Question: I am currently stuck while comparing two list of strings.
Here are the inputs:
'''
First list : three, two, ten, five.
Second list: three, ten, two, five.
'''
The order is important in both list in such a way that: if one element index is not same in other list, then it should put an empty line.
I have attached a screen shot for better clarity.

Here is my code
'''
public static void main(String[] args) {
List<String> list1 = new ArrayList<String>();
List<String> list2 = new ArrayList<String>();
list1.add("three");
list1.add("two");
list1.add("ten");
list1.add("five");
list2.add("three");
list2.add("ten");
list2.add("two");
list2.add("five");
for(int iIndex = 0, jIndex = 0; iIndex < list1.size() && jIndex < list2.size(); iIndex ++, jIndex++) {
if(!list1.get(iIndex).contentEquals(list2.get(jIndex))) {
list1.add(jIndex, "");
}
}
'''
: I have searched and checked each listed topics before posting this question.
Thank you for your help
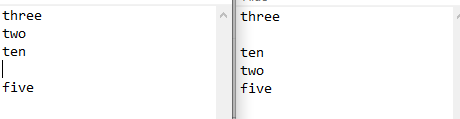
Answer: If I understood your question correctly you need something like this
'''
int size = list2.size();
for(int i = 0; i < size ; i++) {
if(!list1.get(i).contentEquals(list2.get(i))) {
if(list2.size() <= list1.size()) {
list2.add(i, "XXX");
size +=1;
} else {
list1.add(i, "XXX");
}
}
}
'''
And the output will be:
'''
three three
two XXX
ten ten
XXX two
five five
'''
I've added XXX to view them easier.
You should also check the case when the lists are not equal in size since it might change the expected output of your program.
You can try to do something like this.
'''
int size = list1.size();
for(int i = 0; i < size; i++) {
if(list1.size() == i){
list1.add(i, "XXX");
continue;
}
if(list2.size() == i){
list2.add(i, "XXX");
continue;
}
if(!list1.get(i).contentEquals(list2.get(i))) {
int next_index1 = list2.subList(i, list2.size()).indexOf(list1.get(i));
int next_index2 = list1.subList(i, list1.size()).indexOf(list2.get(i));
if (next_index1 == -1){
list2.add(i, "XXX");
}
else if(next_index2 == -1){
list1.add(i, "XXX");
}
else if(next_index1 < next_index2) {
list1.add(i, "XXX");
} else {
list2.add(i, "XXX");
}
}
size = list1.size() < list2.size() ? list2.size() : list1.size();
}
for(int i = 0; i < size ; i++) {
System.out.println(list1.get(i) + " " + list2.get(i));
}
'''
In brief, it will check when is the closest occurrence of a string in the other list.
For example if your lists are:
'''
three three
two ten
ten two
five five
'''
After the first elements in each list, because they are the same, it will find the distance between the current position in the first list and the index of the first occurrence of that element in the second list and the other way around. If the distances are equal then it will add space in the second list.
So the result will be
'''
three three
two XXX
ten ten
XXX two
five five
'''
But if your list are
'''
three three
two ten
five two
'''
the output will be
'''
three three
XXX ten
two two
five XXX
'''